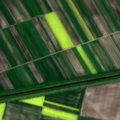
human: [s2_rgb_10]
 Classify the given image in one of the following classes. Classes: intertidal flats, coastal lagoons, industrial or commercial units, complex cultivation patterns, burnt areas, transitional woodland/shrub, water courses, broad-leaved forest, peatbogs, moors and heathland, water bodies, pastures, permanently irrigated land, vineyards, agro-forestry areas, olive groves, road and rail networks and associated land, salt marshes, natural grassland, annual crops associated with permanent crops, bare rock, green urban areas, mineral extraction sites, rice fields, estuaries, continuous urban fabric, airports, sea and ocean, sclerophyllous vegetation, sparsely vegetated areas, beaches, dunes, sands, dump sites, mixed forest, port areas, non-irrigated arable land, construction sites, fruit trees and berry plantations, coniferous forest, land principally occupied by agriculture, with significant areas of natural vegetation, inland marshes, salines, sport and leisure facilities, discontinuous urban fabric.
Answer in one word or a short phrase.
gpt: non-irrigated arable land, water courses